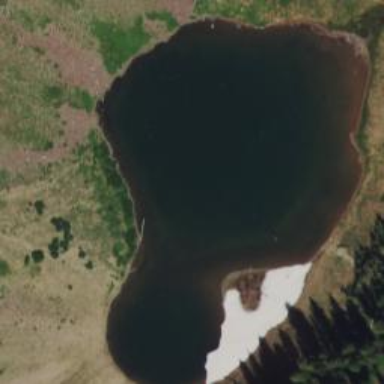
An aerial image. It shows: Serene lake.